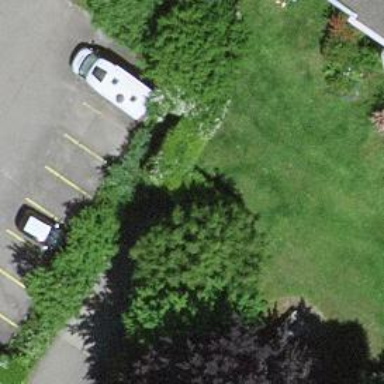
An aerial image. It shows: Parking entrance.